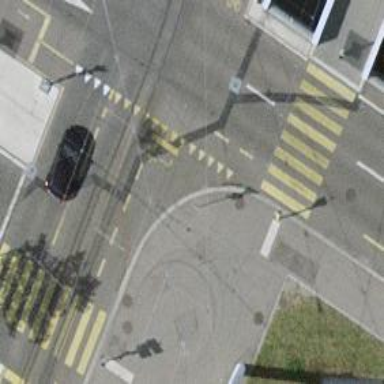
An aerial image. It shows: Asphalt sidewalk.